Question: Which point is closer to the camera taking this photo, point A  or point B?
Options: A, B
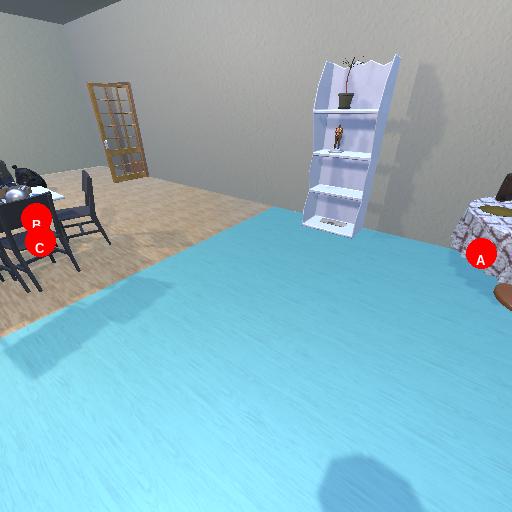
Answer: A